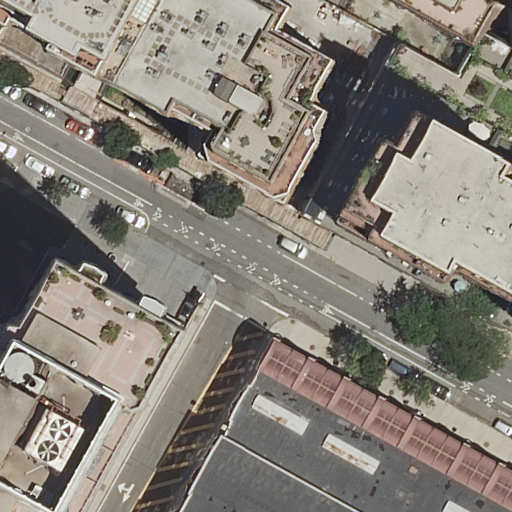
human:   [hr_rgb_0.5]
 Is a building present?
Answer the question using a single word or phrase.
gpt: yes

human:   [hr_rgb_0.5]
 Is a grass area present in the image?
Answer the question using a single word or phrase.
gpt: yes

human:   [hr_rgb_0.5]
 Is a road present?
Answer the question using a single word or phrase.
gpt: yes

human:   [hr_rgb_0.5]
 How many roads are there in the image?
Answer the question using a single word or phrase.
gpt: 4

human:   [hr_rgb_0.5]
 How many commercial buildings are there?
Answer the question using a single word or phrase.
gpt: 1

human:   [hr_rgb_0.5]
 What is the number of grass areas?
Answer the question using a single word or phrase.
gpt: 1

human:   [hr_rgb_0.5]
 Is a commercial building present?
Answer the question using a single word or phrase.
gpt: yes

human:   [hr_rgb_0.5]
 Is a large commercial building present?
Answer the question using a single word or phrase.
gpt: yes

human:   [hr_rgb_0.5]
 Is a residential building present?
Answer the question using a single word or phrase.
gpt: yes

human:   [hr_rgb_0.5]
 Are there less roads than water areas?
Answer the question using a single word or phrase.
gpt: no

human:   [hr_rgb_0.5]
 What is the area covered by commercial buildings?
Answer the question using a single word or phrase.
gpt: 4277m2

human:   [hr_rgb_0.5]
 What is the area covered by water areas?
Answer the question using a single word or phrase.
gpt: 0m2

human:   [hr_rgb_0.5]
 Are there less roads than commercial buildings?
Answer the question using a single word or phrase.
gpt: no

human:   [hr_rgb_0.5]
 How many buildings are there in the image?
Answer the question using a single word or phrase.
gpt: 5

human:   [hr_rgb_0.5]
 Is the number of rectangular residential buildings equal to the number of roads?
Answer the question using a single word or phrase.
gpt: no

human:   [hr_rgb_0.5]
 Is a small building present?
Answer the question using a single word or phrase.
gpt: yes

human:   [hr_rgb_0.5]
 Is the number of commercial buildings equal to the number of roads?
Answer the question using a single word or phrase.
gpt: no

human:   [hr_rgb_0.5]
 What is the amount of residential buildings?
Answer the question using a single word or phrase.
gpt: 4

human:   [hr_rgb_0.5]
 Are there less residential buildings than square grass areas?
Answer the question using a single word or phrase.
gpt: no

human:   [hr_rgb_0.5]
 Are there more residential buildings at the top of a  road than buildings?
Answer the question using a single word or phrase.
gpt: no

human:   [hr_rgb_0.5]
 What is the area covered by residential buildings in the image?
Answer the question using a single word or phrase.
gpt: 3351m2

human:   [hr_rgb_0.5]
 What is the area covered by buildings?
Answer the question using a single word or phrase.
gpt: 7628m2

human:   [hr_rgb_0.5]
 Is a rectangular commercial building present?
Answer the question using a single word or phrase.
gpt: no

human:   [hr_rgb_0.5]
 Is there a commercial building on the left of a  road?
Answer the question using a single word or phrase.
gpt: no

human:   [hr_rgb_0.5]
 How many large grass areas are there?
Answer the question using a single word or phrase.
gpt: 0

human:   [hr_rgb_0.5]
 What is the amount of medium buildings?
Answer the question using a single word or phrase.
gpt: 1

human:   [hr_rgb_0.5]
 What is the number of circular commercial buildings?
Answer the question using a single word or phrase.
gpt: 0

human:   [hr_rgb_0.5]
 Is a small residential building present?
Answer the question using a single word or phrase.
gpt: yes

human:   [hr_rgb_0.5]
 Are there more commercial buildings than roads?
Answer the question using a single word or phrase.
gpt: no

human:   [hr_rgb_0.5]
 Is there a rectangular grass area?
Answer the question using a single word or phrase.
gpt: no

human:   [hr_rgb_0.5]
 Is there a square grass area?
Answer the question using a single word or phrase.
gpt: no

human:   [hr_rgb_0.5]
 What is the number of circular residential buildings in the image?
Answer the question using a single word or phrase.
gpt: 0

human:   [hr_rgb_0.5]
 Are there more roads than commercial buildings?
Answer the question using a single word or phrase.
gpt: yes

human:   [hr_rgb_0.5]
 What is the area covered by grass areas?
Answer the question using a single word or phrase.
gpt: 268m2

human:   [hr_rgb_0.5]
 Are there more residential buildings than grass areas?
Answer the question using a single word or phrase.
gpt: yes

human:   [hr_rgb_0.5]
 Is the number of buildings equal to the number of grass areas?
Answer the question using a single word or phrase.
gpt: no

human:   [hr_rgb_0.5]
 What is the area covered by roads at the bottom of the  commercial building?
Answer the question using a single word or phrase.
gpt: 0m2

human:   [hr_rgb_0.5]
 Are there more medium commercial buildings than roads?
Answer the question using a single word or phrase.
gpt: no

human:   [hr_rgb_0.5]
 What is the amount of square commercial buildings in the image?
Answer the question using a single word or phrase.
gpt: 0

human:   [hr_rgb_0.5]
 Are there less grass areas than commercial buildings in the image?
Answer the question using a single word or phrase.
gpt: no

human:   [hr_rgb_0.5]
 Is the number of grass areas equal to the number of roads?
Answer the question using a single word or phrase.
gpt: no

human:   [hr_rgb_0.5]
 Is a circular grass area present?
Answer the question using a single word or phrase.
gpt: no

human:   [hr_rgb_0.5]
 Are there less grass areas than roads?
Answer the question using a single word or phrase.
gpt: yes

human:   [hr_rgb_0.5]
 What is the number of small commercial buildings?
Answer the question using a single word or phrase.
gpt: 0

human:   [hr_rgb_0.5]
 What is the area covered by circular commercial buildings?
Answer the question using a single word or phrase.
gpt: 0m2

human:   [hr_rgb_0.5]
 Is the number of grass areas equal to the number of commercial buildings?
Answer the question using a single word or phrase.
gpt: yes

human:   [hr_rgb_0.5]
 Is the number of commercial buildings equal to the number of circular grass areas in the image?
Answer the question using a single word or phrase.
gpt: no

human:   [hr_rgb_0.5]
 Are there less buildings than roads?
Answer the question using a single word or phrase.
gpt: no

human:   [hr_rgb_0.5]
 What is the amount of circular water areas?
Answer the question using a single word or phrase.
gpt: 0

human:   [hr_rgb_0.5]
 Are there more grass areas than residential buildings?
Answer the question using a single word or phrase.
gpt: no

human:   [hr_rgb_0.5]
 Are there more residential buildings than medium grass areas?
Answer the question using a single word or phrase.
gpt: yes

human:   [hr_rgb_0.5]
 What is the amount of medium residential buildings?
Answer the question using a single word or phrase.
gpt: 1

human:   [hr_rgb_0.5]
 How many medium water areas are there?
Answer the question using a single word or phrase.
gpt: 0

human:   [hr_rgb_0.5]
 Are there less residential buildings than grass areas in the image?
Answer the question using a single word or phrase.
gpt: no

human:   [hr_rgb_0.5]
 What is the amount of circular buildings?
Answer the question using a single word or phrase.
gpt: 0

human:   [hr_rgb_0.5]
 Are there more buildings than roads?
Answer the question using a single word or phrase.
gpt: yes

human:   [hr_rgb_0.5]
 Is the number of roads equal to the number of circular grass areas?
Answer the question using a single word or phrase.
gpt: no

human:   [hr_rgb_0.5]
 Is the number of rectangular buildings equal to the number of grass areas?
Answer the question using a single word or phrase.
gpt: no

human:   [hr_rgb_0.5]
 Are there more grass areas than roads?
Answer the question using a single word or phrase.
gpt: no

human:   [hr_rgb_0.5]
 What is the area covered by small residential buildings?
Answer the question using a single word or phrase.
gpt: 92m2

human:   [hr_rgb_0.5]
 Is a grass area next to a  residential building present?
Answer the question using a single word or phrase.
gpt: yes

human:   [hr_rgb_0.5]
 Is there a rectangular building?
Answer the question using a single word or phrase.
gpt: yes

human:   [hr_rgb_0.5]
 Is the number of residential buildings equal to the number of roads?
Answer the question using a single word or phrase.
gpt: yes

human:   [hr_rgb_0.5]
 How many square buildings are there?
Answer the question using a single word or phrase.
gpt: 0